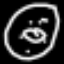
Label: donut